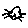
Label: cat